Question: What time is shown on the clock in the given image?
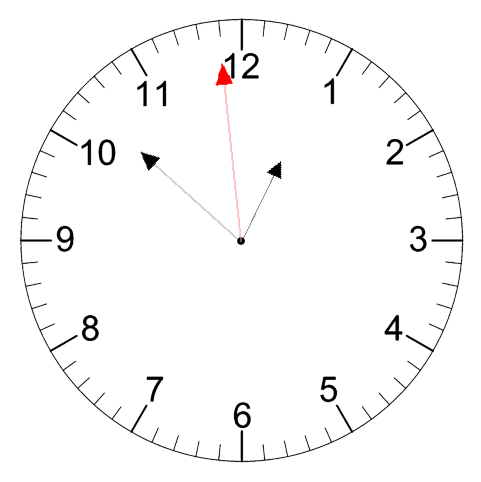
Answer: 12:51:59